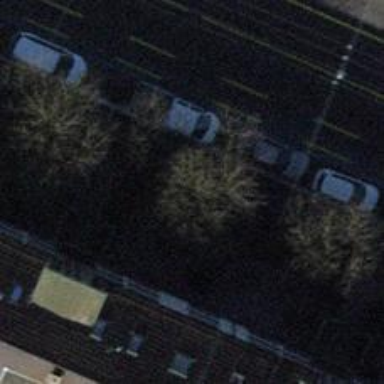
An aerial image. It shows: Avenue lined with trees.